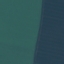
Land use / land cover: AnnualCrop